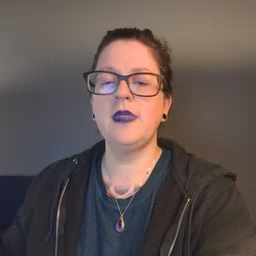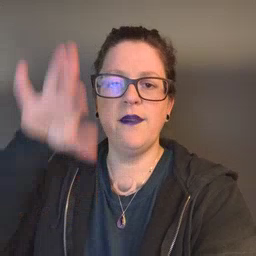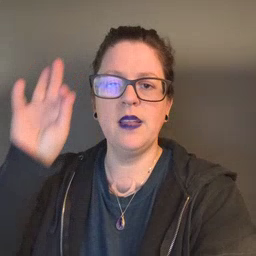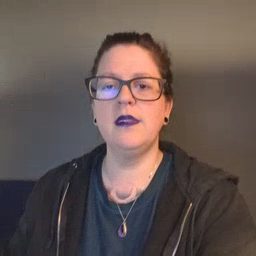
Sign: find